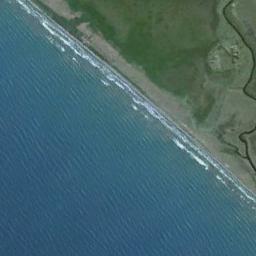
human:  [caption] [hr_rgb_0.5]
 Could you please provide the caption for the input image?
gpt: There are a few people on the beach .

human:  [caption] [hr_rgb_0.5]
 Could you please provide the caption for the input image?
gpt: The type of beach is plain coast while some green plants on the beach and the color of the seawater is blue .

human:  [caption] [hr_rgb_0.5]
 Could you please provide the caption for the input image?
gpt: There is a clear coastline between the grass and the seawater .

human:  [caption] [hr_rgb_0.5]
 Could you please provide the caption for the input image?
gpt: Azure triangle sea and green coast .

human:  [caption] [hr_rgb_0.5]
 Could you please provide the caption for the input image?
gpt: The grass is beside the beach .